Field crop: maize
Growth stage: 2
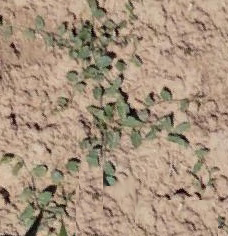
Species: convolvulus